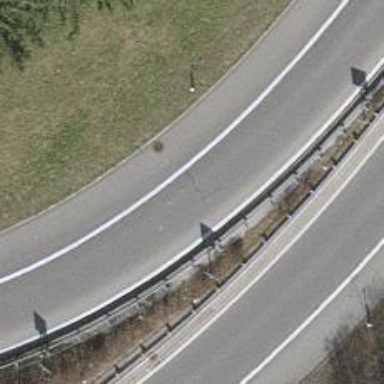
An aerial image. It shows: Motorway link.